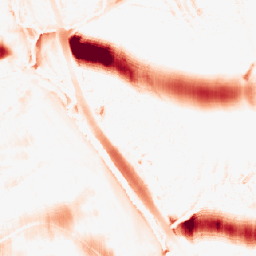
Category: morphological
Decomposition family: morphological_ellipse
Decomposition parameters: operation: opening
width: 50
height: 20
Upsampling method: area
Upsampling parameters: scale: 4
Upsampling scale: 4